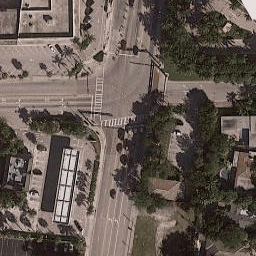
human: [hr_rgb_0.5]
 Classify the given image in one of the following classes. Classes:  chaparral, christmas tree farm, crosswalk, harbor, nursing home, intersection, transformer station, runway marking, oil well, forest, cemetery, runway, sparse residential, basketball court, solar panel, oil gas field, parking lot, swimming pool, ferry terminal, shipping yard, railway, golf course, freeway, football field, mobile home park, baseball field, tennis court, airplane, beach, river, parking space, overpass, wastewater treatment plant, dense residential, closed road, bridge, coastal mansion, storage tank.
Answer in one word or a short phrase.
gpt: intersection